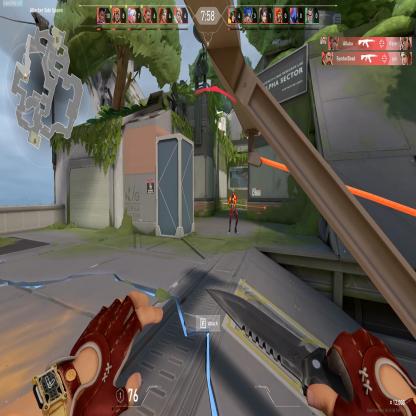
Label: enemy